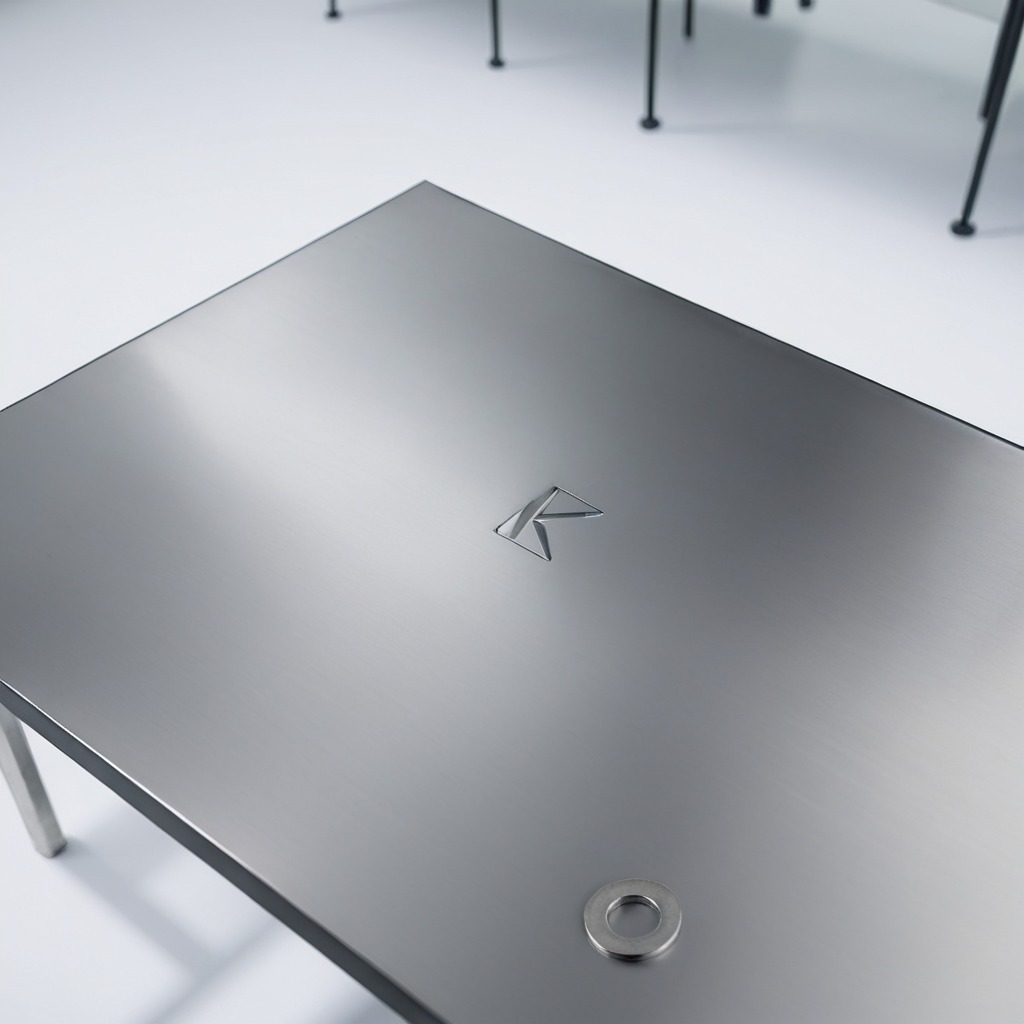
A flat metal washer lies on a stainless steel table in a high-end prototyping lab.